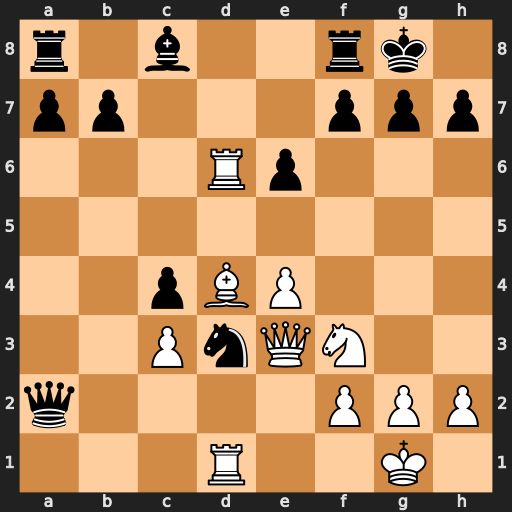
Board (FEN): r1b2rk1/pp3ppp/3Rp3/8/2pBP3/2PnQN2/q4PPP/3R2K1
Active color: w
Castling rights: -
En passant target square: -
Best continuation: Bxg7 Qxf2+ Qxf2 Nxf2 Bxf8